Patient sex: M
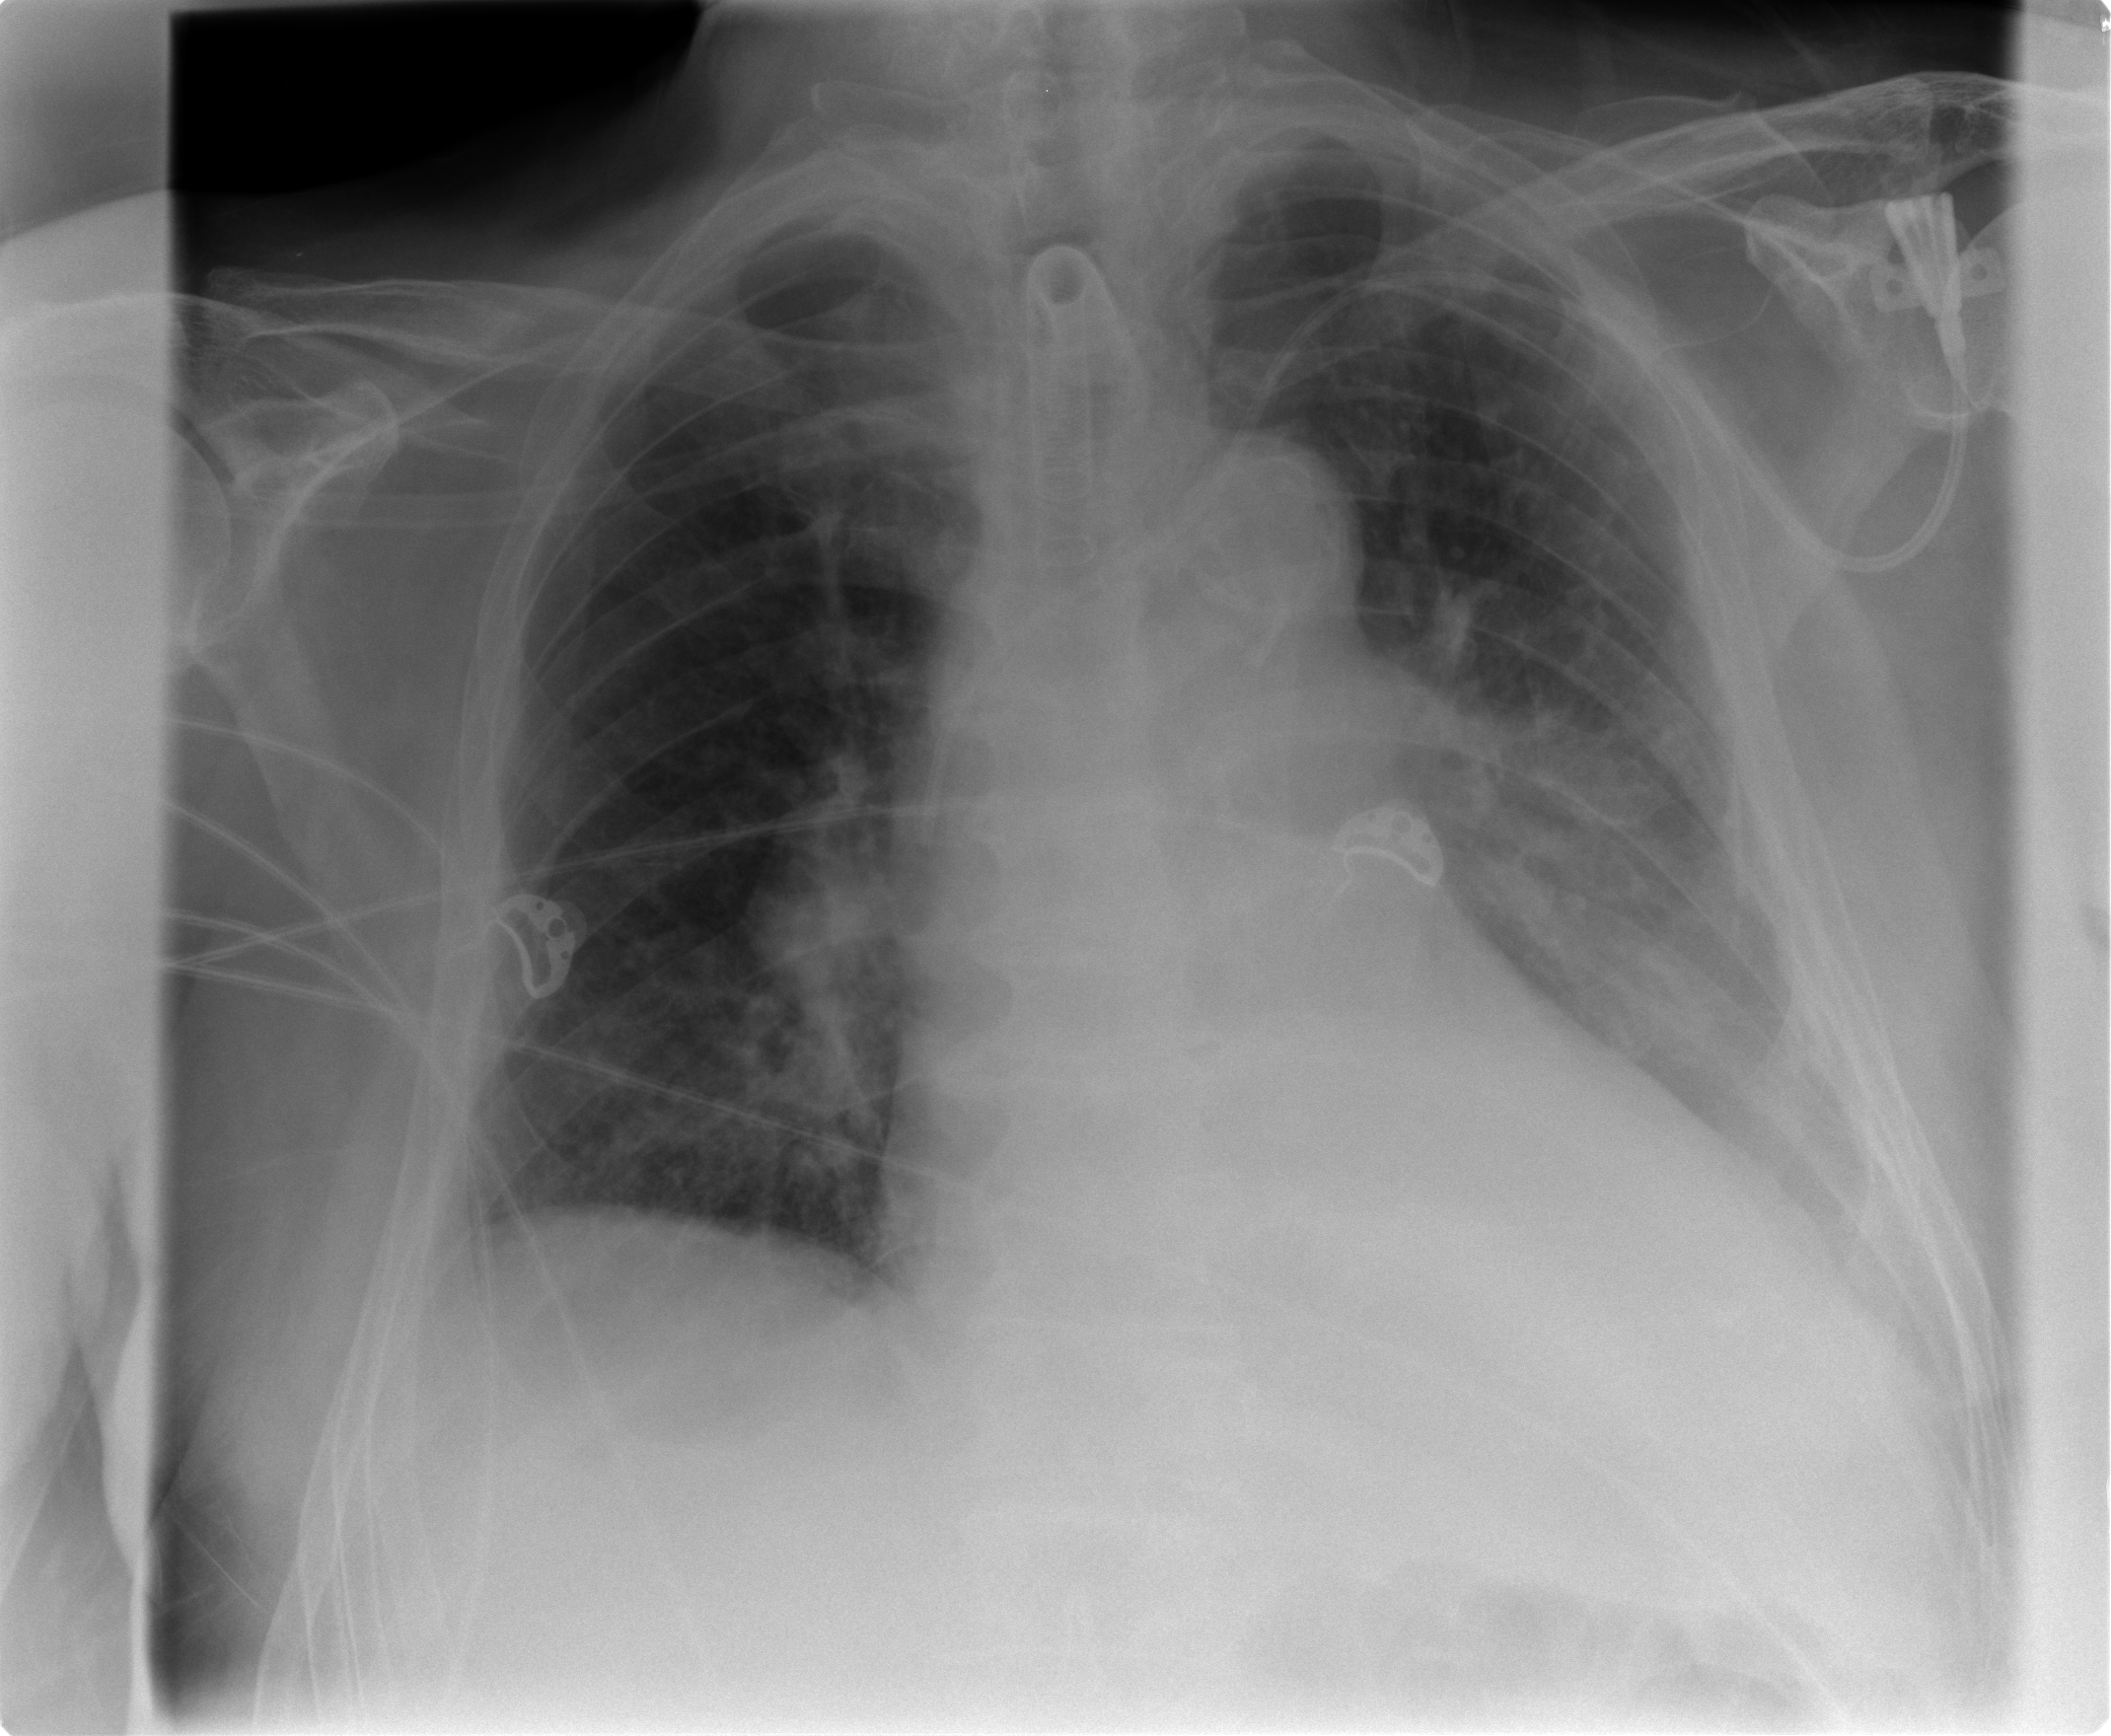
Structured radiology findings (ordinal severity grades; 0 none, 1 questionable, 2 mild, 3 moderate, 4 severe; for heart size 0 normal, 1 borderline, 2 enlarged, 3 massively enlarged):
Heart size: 2
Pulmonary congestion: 2
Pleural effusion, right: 2
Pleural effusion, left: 2
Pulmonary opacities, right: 0
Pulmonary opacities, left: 0
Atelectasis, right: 2
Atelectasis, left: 2